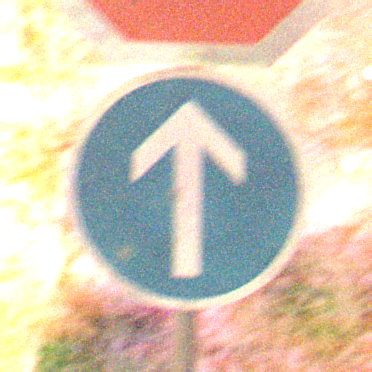
Verkehrszeichen: VorgeschriebeneFahrtrichtungGeradeaus
Zusatzzeichen oben: Stop
Umgebung: Outdoor, Nature
Tageszeit: Night
Wetter: Clear
Licht: Natural
Jahreszeit: NotSpecified
Kontrast: LowContrast